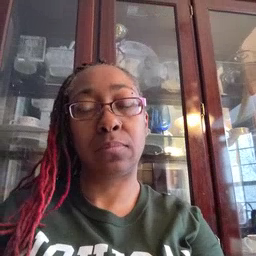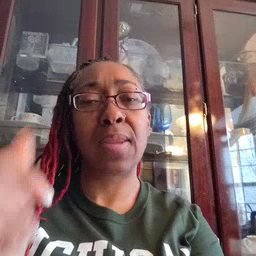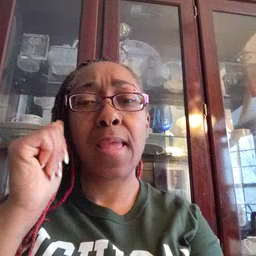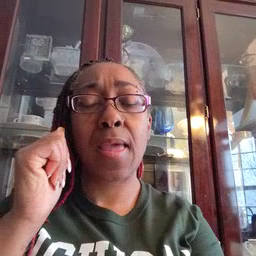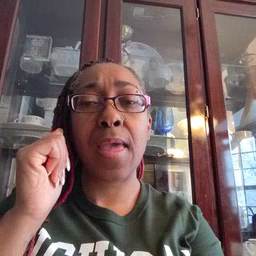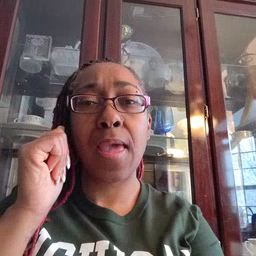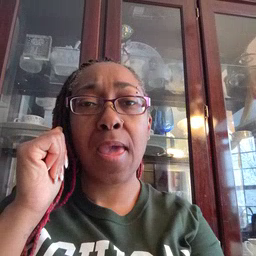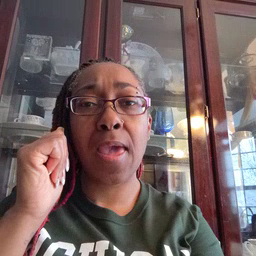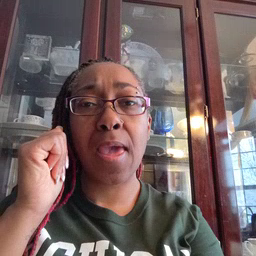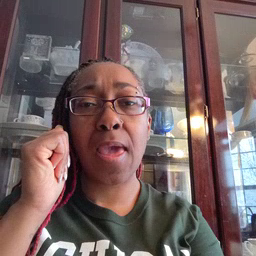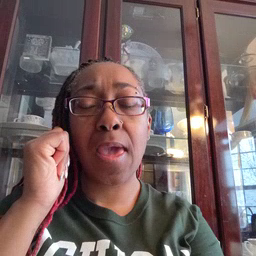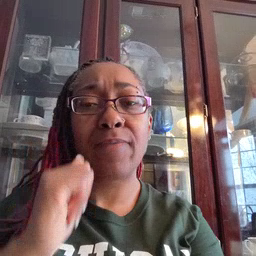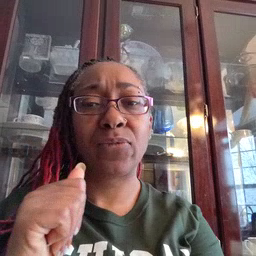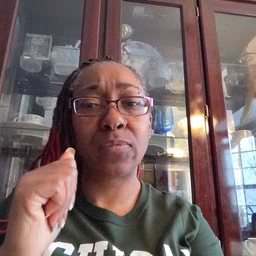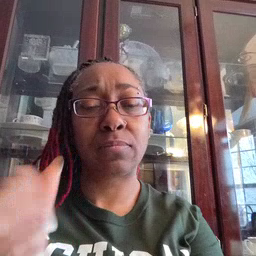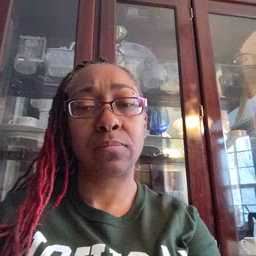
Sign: every